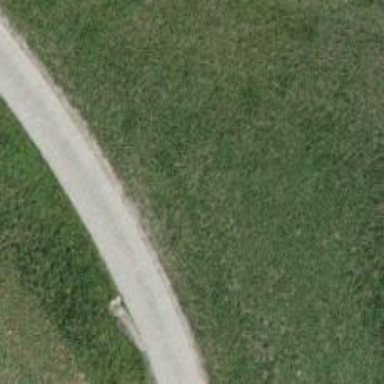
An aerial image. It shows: Brown bench.